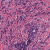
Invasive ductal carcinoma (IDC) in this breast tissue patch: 1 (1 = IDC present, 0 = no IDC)